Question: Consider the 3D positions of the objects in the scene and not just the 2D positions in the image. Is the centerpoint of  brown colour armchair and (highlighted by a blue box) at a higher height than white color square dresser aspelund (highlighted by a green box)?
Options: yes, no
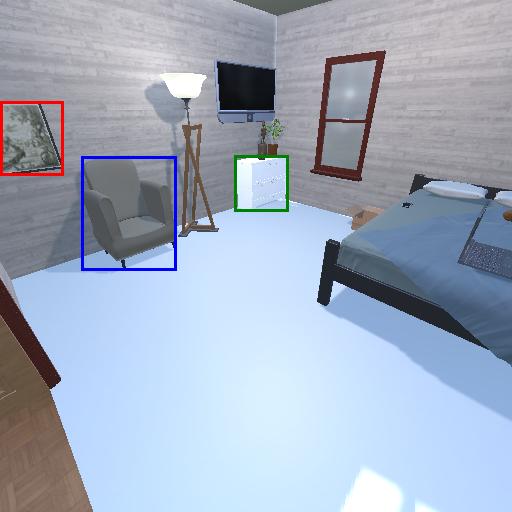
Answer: yes